Question: I am trying to use 960 grid css .
How do I do away with the space between two divs one above the other ? [ the space between the blue lines as shown in the picture ]
I generated my CSS using the CSS generator at <URL> .
I generated the CSS for a grid with 12 columns and width of 720 [ as below ]
<URL>
My html code is as below
'''
<div class="container container_12">
<div class="grid_12">
<p>
12
</p>
</div>
<div class="clear"></div>
<div class="grid_5">
<p>
5
</p>
</div>
<div class="grid_7">
<p>
7
</p>
</div>
<div class="clear"></div>
<div class="grid_3">
<p>
3
</p>
</div>
<div class="grid_9">
<p>
9
</p>
</div>
</div>
'''
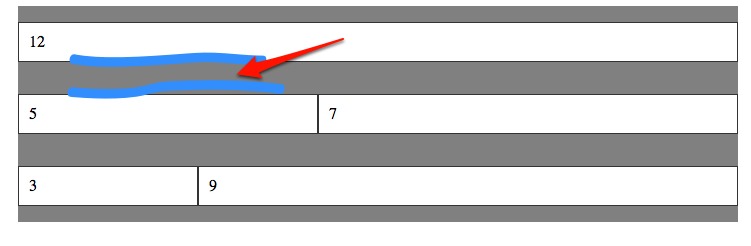
Answer: it's the margin on the P tags inside those divs which is creating the vertical space. set 'container div p {margin:0}' and it all goes away.